Chest X-ray:
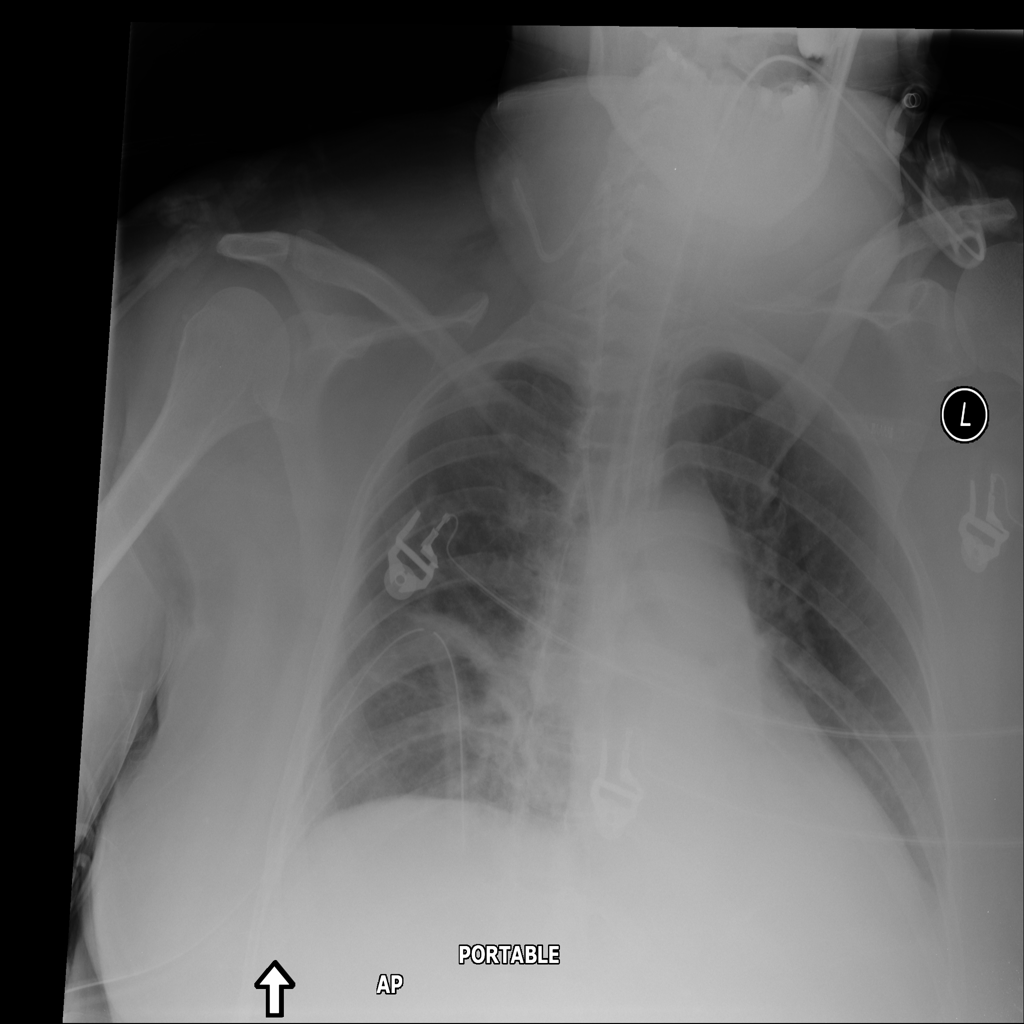
Findings: Consolidation, Effusion
No abnormal finding: no